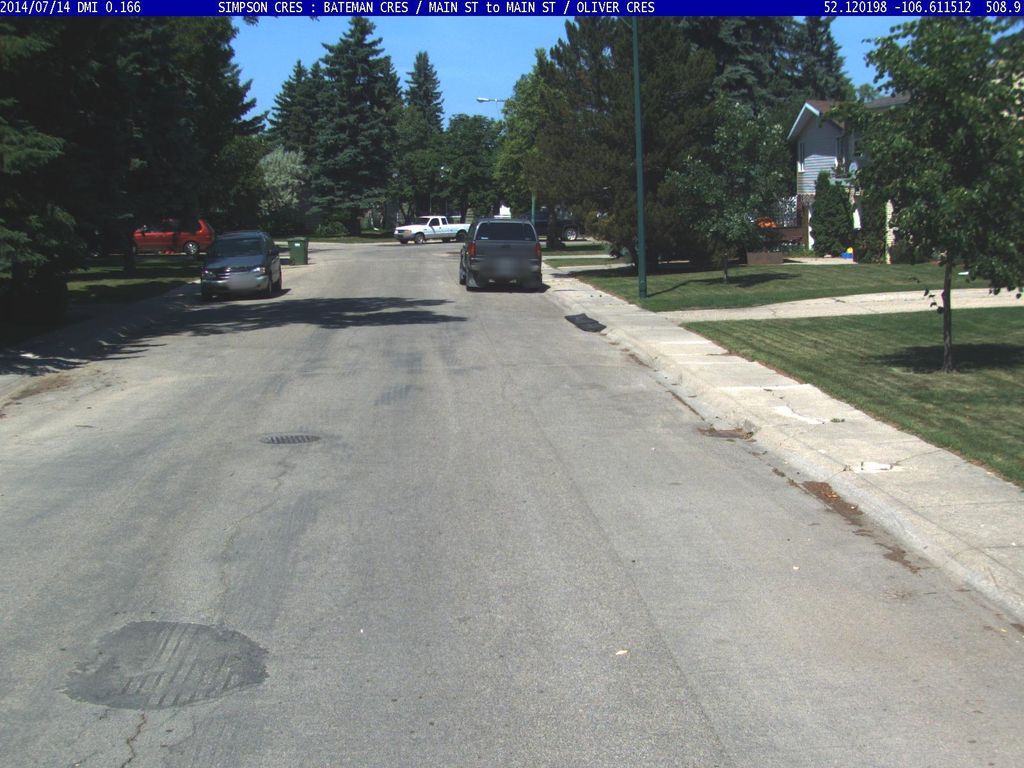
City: saskatoon